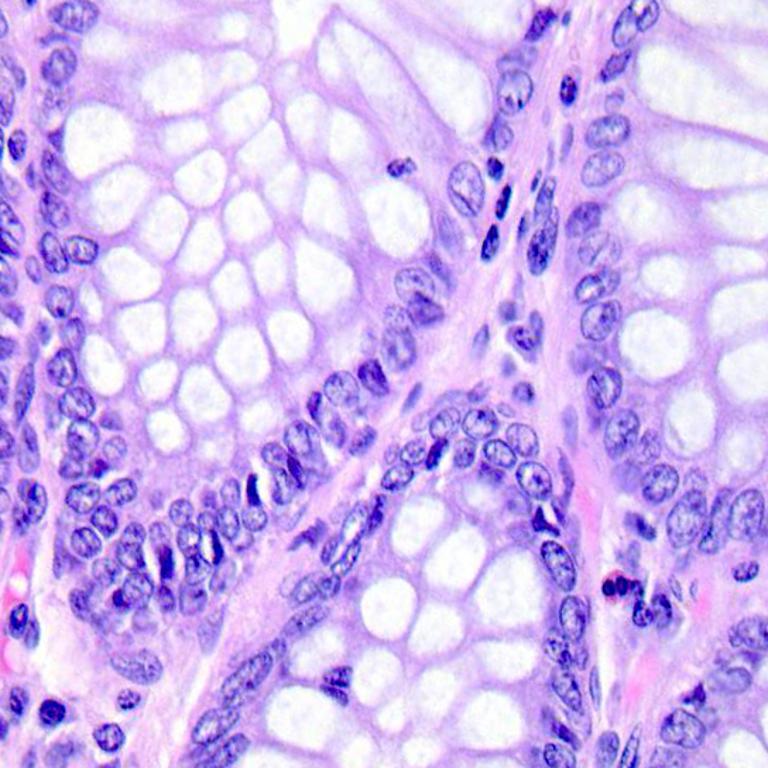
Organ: colon
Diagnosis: benign